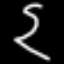
Label: squiggle